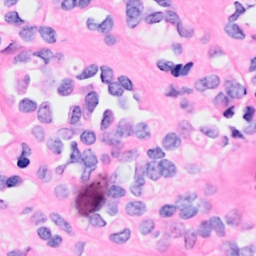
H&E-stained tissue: Breast